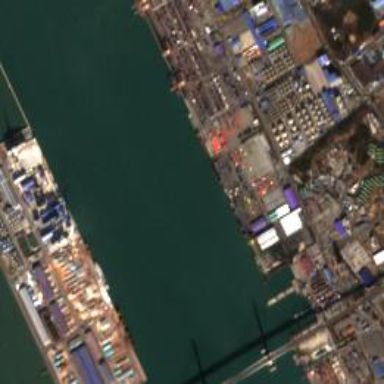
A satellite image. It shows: Industrial area designated for port activities.